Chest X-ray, AP view. Patient: 68 years old, sex M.
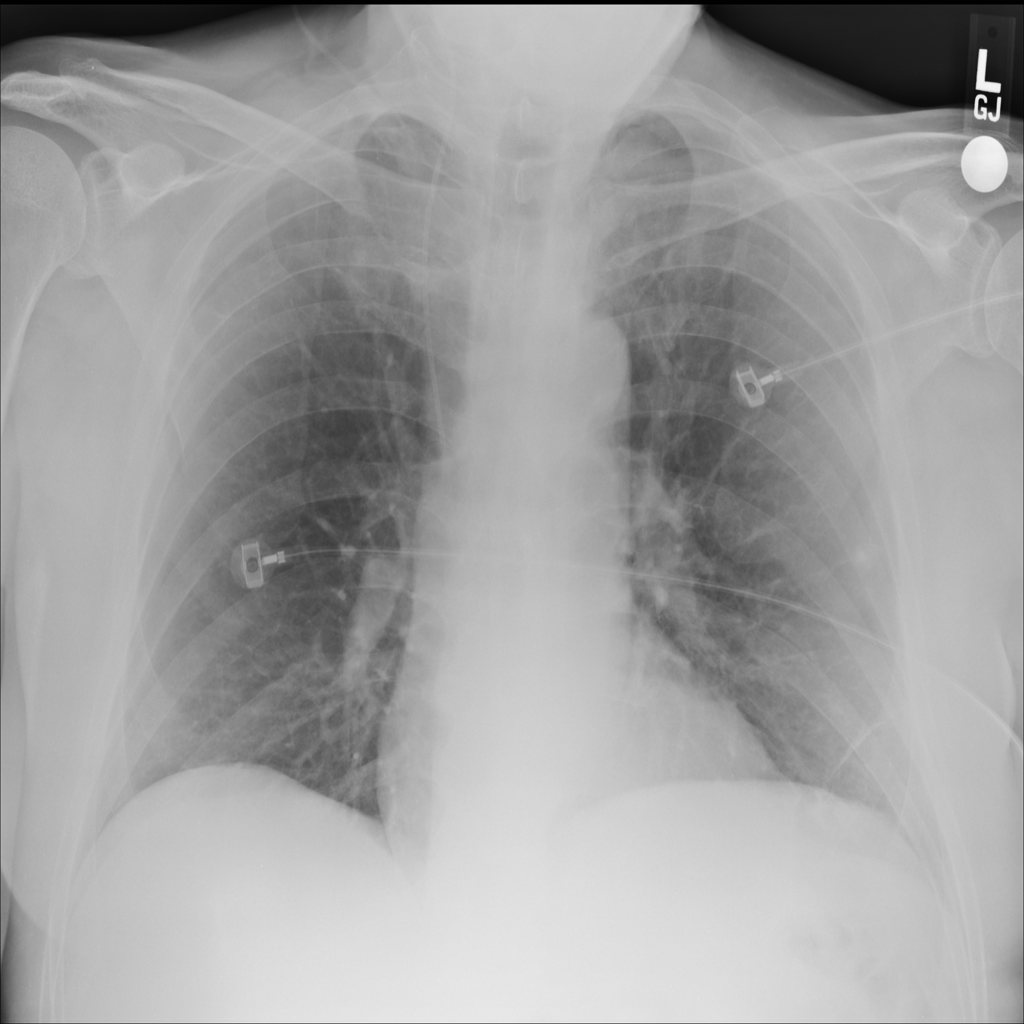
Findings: No Finding